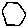
Label: hexagon